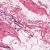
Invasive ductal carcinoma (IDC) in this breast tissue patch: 0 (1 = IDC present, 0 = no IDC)